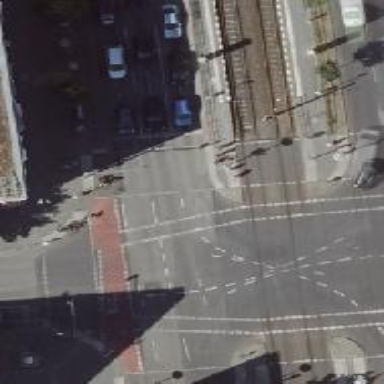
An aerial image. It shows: Tram crossing with traffic signals.